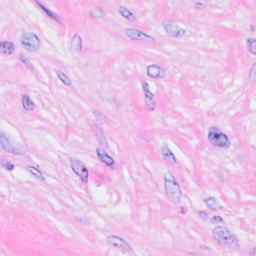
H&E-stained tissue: Breast